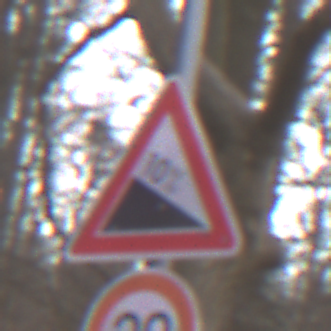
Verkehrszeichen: Gefaelle10
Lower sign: Geschwindigkeit20
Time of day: MorningAfternoon
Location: Outdoor (Nature)
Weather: Overcast
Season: Autumn
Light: Natural